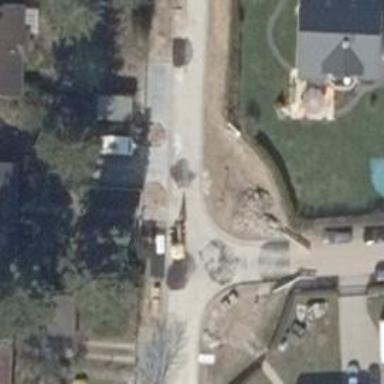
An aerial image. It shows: Driveway.